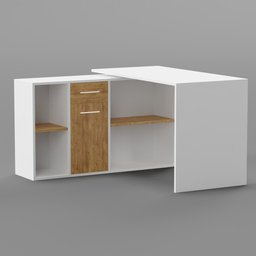
Label: furniture